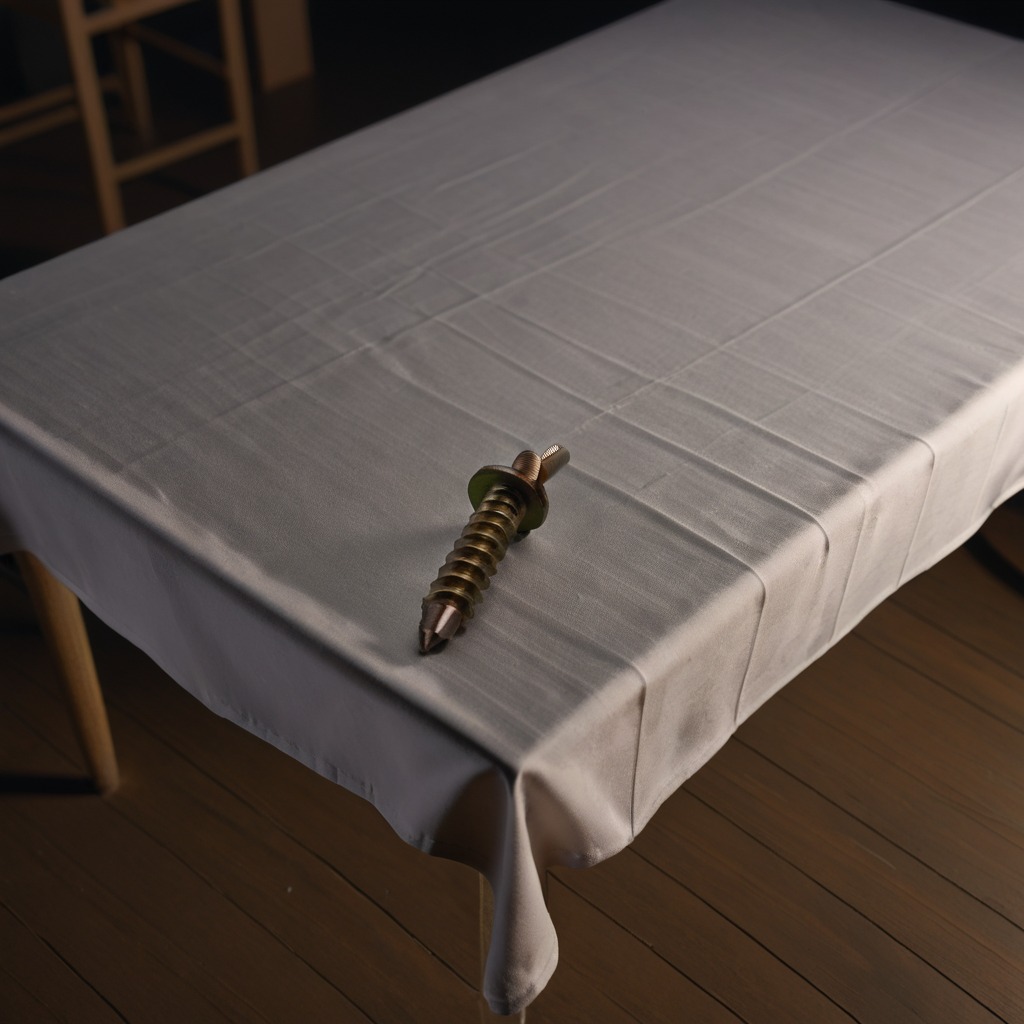
A metal screw is lying on a wooden table inside a workshop at night.